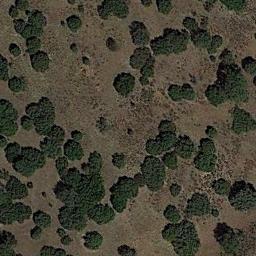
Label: chaparral